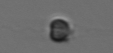
Label: Apedinella